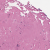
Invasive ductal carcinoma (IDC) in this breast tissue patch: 0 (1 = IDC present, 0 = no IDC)